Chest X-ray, AP view. Patient: 55 years old, sex M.
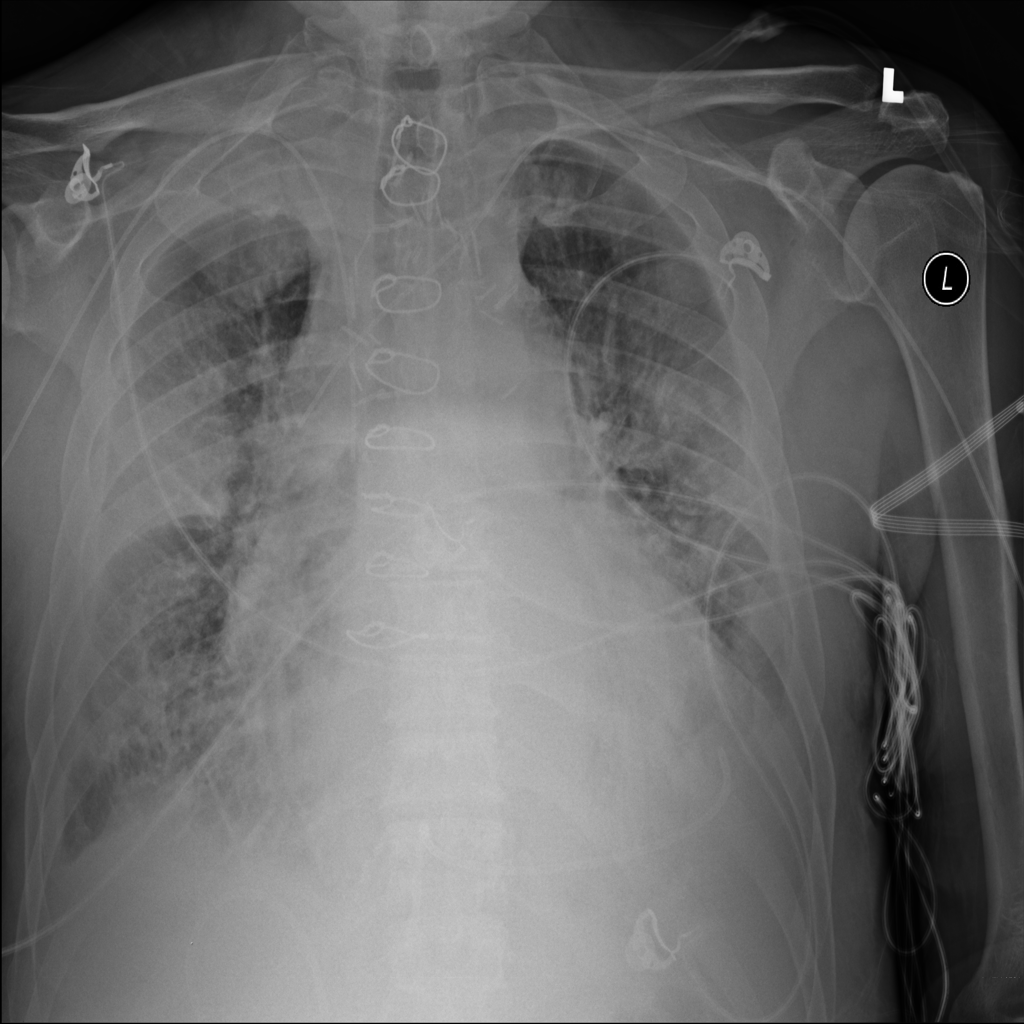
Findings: No Finding